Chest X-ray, PA view. Patient: 65 years old, sex F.
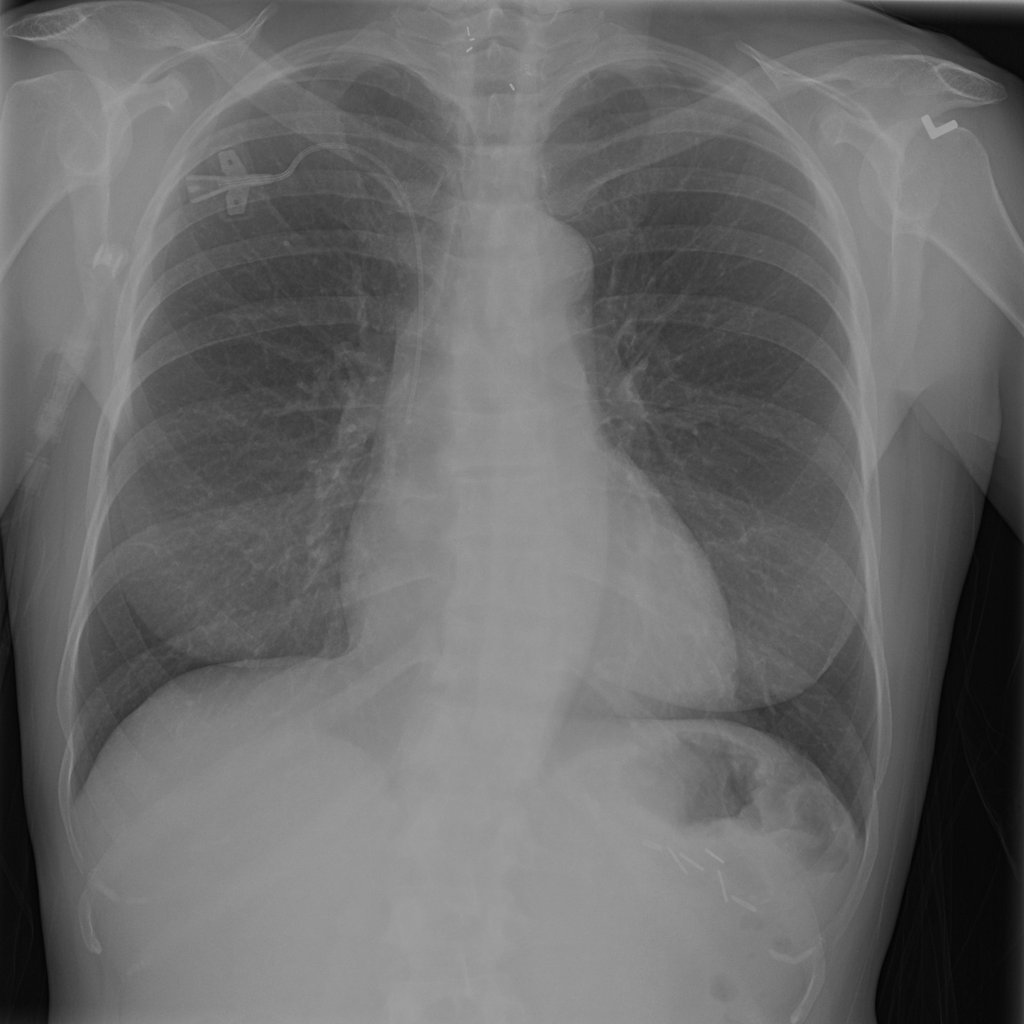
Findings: No Finding